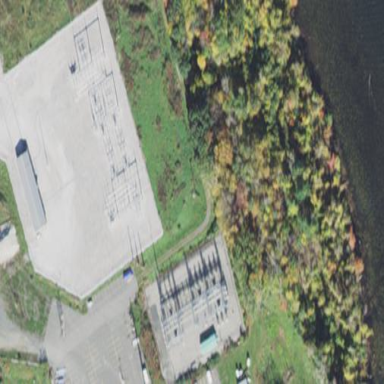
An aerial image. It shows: Distribution level power substation.